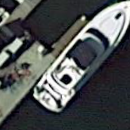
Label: Civil_yacht